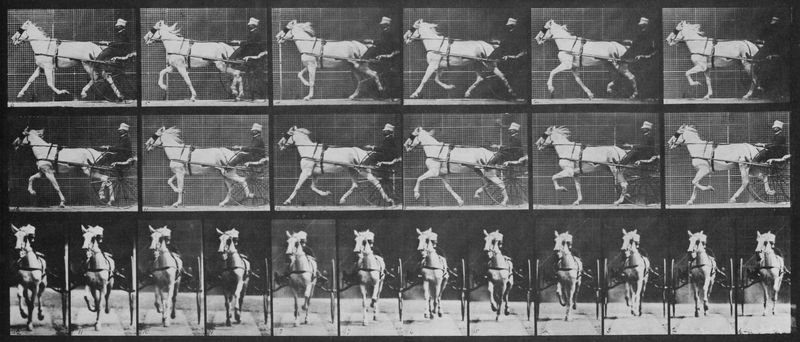
Titel: Katydid mit Sulky (0.70 Sekunden)
Künstler: Eadweard Muybridge
Schlagwörter: dunkel, kopf, mann, schatten, weiß, bewegung, frankreich, frau, grau, hell, hut, licht, profil, schwarz, bart, leinen, bild, frontal, ohren, pferd, pferde, reiter, räder, beine, hufe, mähne, reiten, schweif, zaumzeug, zügel, seitlich, bilder, fotos, studie, leine, laufen, kutsche, rad, wagen, tafel, seitenansicht, streifen, fallen, collage, foto, fotografie, photographie, gang, belichtung, geschirr, seite, schwarzweiß, dynamik, rennen, kutscher, reihe, kacheln, schimmel, photo, reihung, serie, seitenprofil, nüstern, fall, film, pferderennen, rechteckig, frontansicht, vorderansicht, achse, streitwagen, gespann, fotographie, szenen, scheuklappen, geschwindigkeit, vorwärts, galopp, vorne, trab, traben, versuch, verzerrt, trabend, wunder, jockey, folge, sequenz, bewegungen, dompteur, aufnahmen, holm, ablauf, bilderfolge, fotografien, photos, bewegungsablauf, sequenzen, serienfoto, pferderenne, photographien, lumiere, gallopieren, rennpferd, bildstreifen, sulky, traber, trabrennen, takt, gangart, 19. jahrhundert, tehcnik, seitansicht, jockey kutsche, hitler?, frames, pics, lalal, bildabfolge